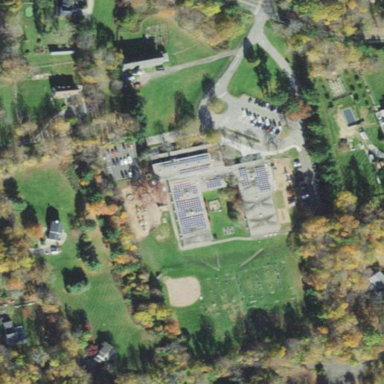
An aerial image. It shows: School.